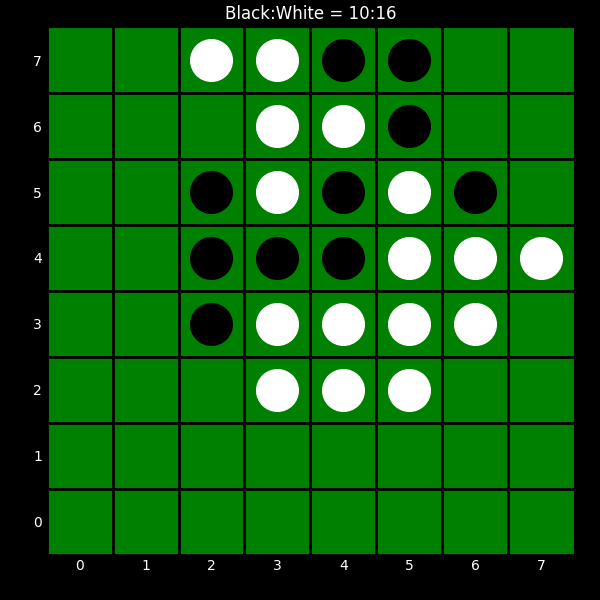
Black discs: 10
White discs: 16